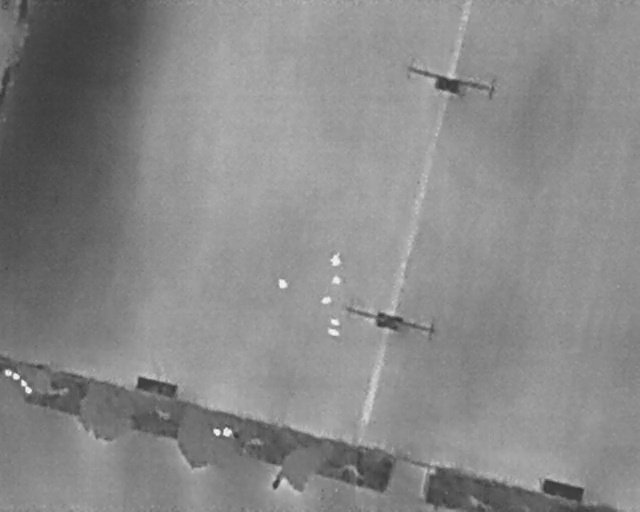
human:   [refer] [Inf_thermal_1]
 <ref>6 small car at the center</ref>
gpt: <box>[[43, 54, 45, 56, 2], [51, 49, 53, 51, 2], [51, 53, 53, 55, 2], [50, 57, 51, 59, 2], [51, 61, 53, 63, 2], [51, 63, 52, 66, 27]]</box>